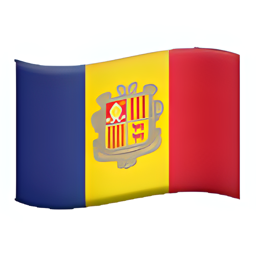
Name: flag for andorra
Emoji: 🇦🇩
Group: Flags
Sub-group: country-flag